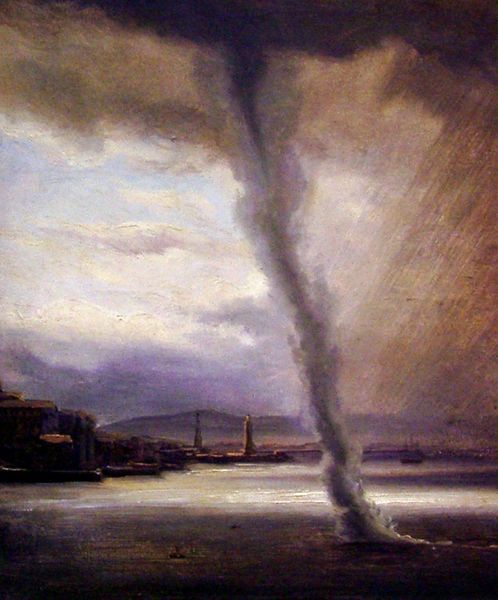
Titel: Windhose am Golf von Neapel
Künstler: Thomas Fearnley
Standort: Oslo
Institution: Nasjonalgalleriet
Schlagwörter: berg, blau, dunkel, gemälde, gewitter, himmel, meer, schatten, wasser, weiß, wolken, fluss, landschaft, ocker, see, stadt, ufer, braun, frau, grau, hell, hintergrund, licht, schwarz, vordergrund, haus, rose, wolke, horizont, häuser, hügel, natur, wind, gewässer, kirche, rauch, sonne, land, gold, kontrast, boot, boote, turm, küste, schiff, schiffe, strand, düster, ansicht, segelschiff, berge, gebirge, sonnenlicht, verlassen, violett, hafen, romantik, angst, gewalt, hurrikan, orkan, sturm, tornado, unwetter, wetter, menschenleer, ozean, regen, türme, strahlen, leuchtturm, wirbelwind, wirbel, gefahr, schwarzweiß, strudel, blitz, dramatisch, landscape, drohend, fontäne, windhose, storm, elemente, lau, schlauch, wsser, olken, chatten, zyklon, rauchsäule, wirbelsturm, stuem, wassersäule, catastrophe, hurricane, wasserhose, a, egen, se, turnado